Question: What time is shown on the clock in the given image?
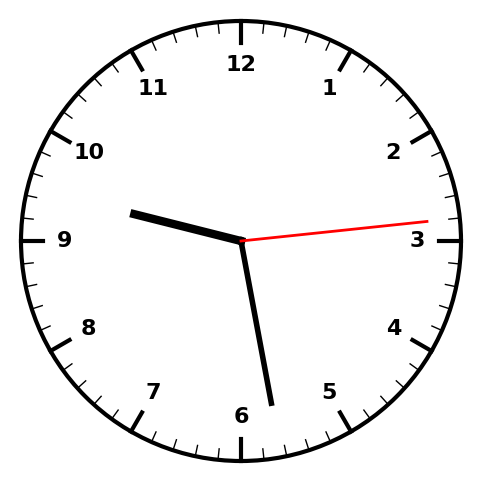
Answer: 09:28:14